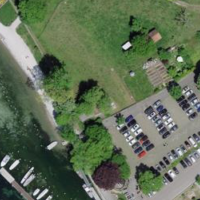
EUNIS habitat code: 54
Species observed at this site:
Chroicocephalus ridibundus
Larus michahellis
Podiceps cristatus
Fulica atra
Turdus pilaris
Xylocopa violacea